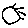
Label: sun